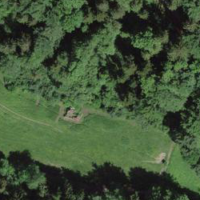
EUNIS habitat code: 44
Species observed at this site:
Aruncus dioicus
Chelidonium majus